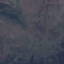
Label: HerbaceousVegetation